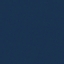
Land use / land cover class: SeaLake